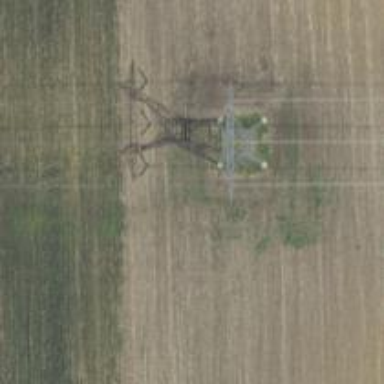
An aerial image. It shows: Power tower.